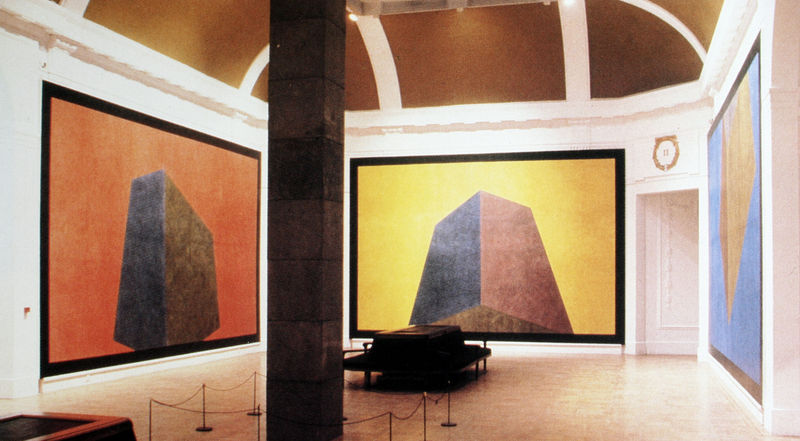
Titel: Installation Royal Academy, Edinburgh - Tilted forms
Künstler: Sol Lewitt
Schlagwörter: blau, dunkel, körper, schatten, weiß, gelb, braun, bunt, hell, holz, licht, orange, pfeiler, raum, schwarz, säule, tür, zimmer, rot, zaun, malerei, muster, band, rahmen, stein, steine, innenraum, feld, felder, boden, decke, rosa, bilder, bilderrahmen, leiste, sitze, ansicht, perspektive, abstrakt, farben, fläche, flächen, kette, modern, farbe, bank, beleuchtung, saal, kuppel, tau, glanz, wandmalerei, balken, kordel, galerie, halle, pfosten, foto, fotografie, wände, eingang, stütze, gewölbe, seil, kranz, kunst, bänke, würfel, ausstellung, ecken, fries, wandbilder, quader, museum, pyramide, sol, wandbild, geometrie, lewitt, absperrung, leisten, installation, sitzplatz, abgrenzung, kubus, ausstellungsraum, sol lewitt, instalation, spots, großformat, geometrische figur, innstallation, so lewitt, umzäunt